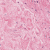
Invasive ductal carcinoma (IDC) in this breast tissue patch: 0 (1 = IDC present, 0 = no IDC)